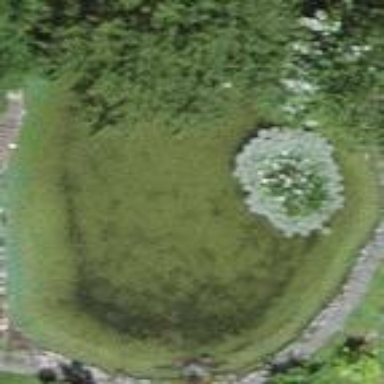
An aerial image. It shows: Serene pond surrounded by nature.